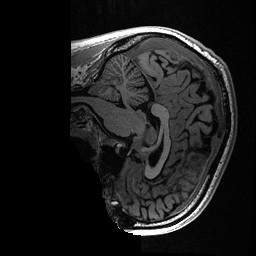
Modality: T1w
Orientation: sagittal
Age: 26
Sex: male
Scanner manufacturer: ge
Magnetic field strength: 3 T
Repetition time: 0.006952 s
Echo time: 0.00292 s